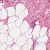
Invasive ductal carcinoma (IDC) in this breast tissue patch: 0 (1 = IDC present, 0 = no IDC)